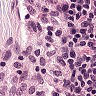
Metastatic tissue present: no